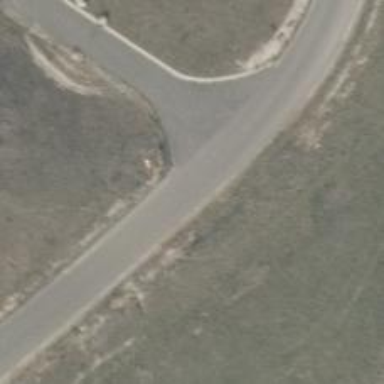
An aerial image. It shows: Unclassified road with asphalt surface.